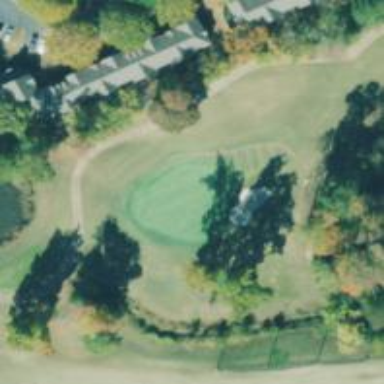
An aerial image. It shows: View of golf hole.